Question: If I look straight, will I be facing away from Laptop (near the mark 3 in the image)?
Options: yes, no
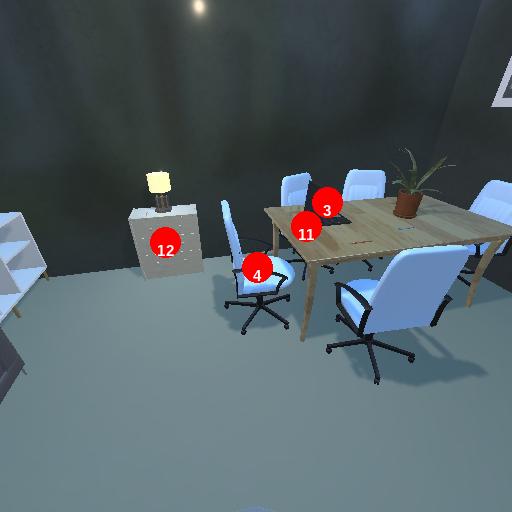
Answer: yes